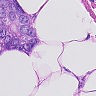
Metastatic tissue present: yes